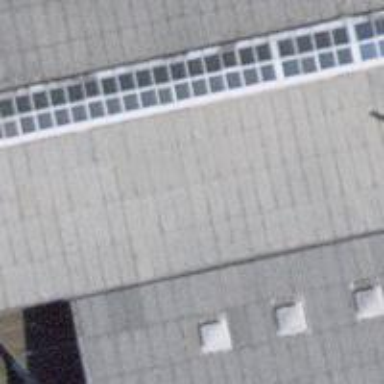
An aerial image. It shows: Industrial building.